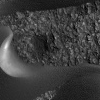
Atmospheric dust classification: not_dusty